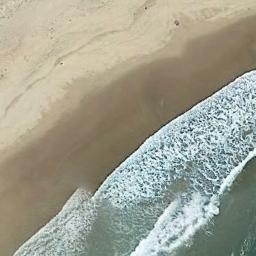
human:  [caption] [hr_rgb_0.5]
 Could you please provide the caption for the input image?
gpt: The beach with brown sand and the white waves washed ashore .

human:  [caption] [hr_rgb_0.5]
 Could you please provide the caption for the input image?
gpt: There is no vegetation near the beach .

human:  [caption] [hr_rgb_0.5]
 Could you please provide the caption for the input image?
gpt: Green sea and wet sand by the beach .

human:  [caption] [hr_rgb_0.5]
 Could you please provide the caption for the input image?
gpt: Waves of deep green water wash the beach .

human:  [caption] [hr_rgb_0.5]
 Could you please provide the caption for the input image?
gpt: There are water marks on the beach .